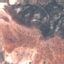
Land use / land cover class: HerbaceousVegetation